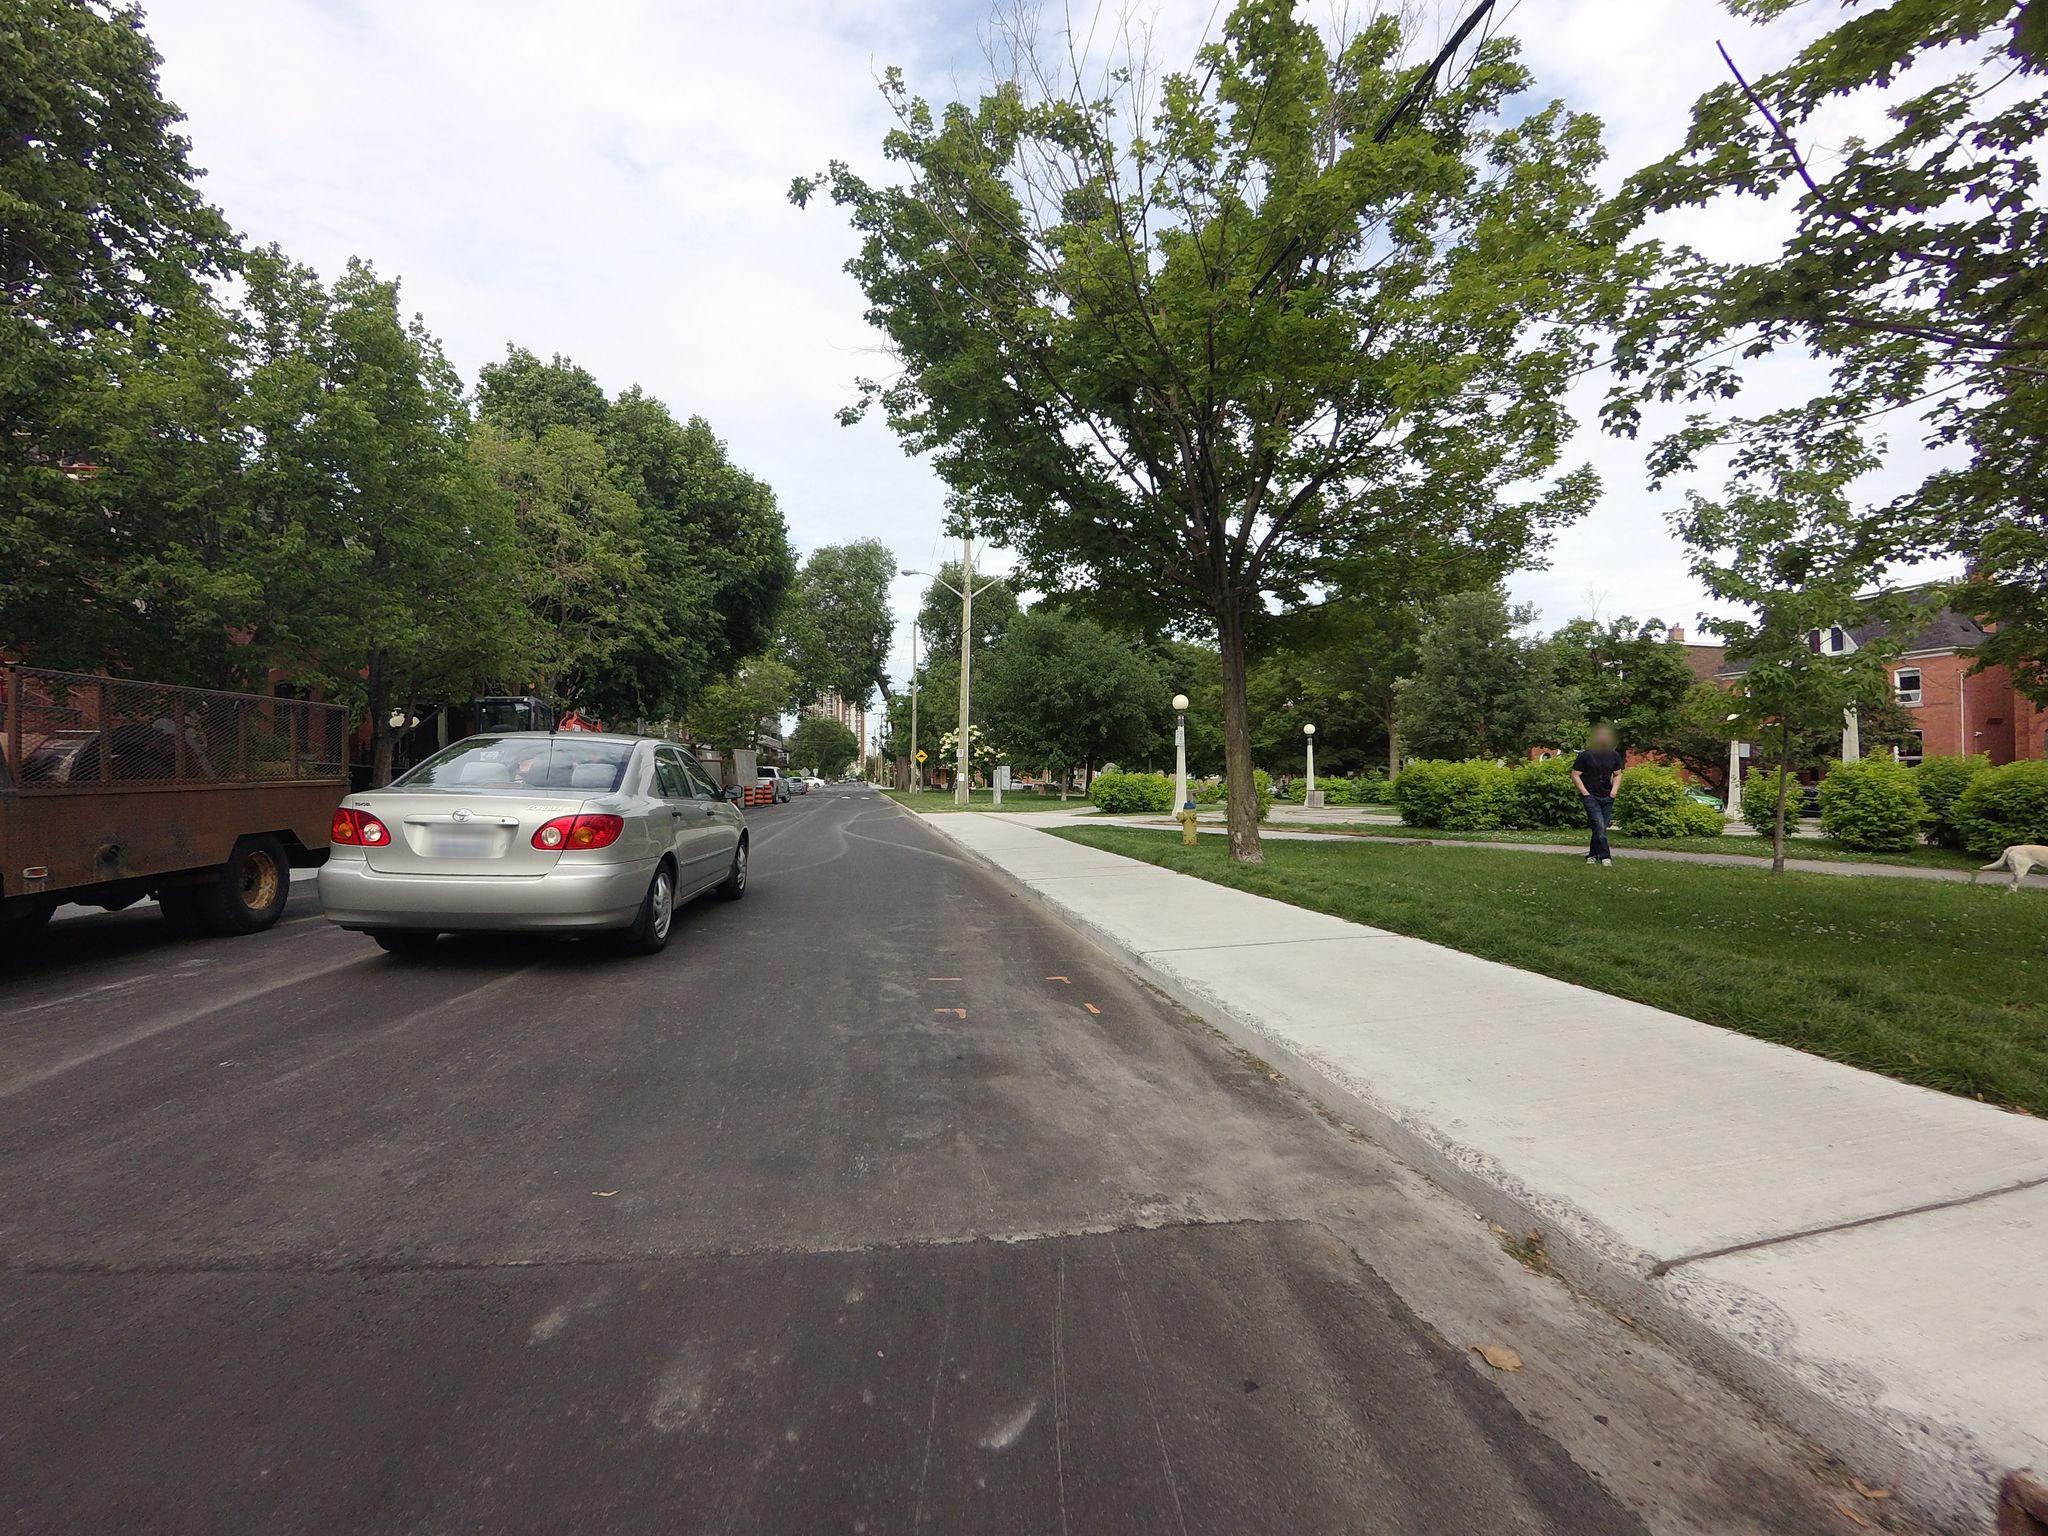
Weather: cloudy
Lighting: day
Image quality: good
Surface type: driving surface
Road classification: residential
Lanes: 2
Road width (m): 1.5
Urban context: urban centre
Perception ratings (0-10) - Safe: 6.45, Lively: 8.57, Beautiful: 7.97, Boring: 2.44, Depressing: 5.21, Wealthy: 8.61